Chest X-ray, AP view. Patient: 60 years old, sex M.
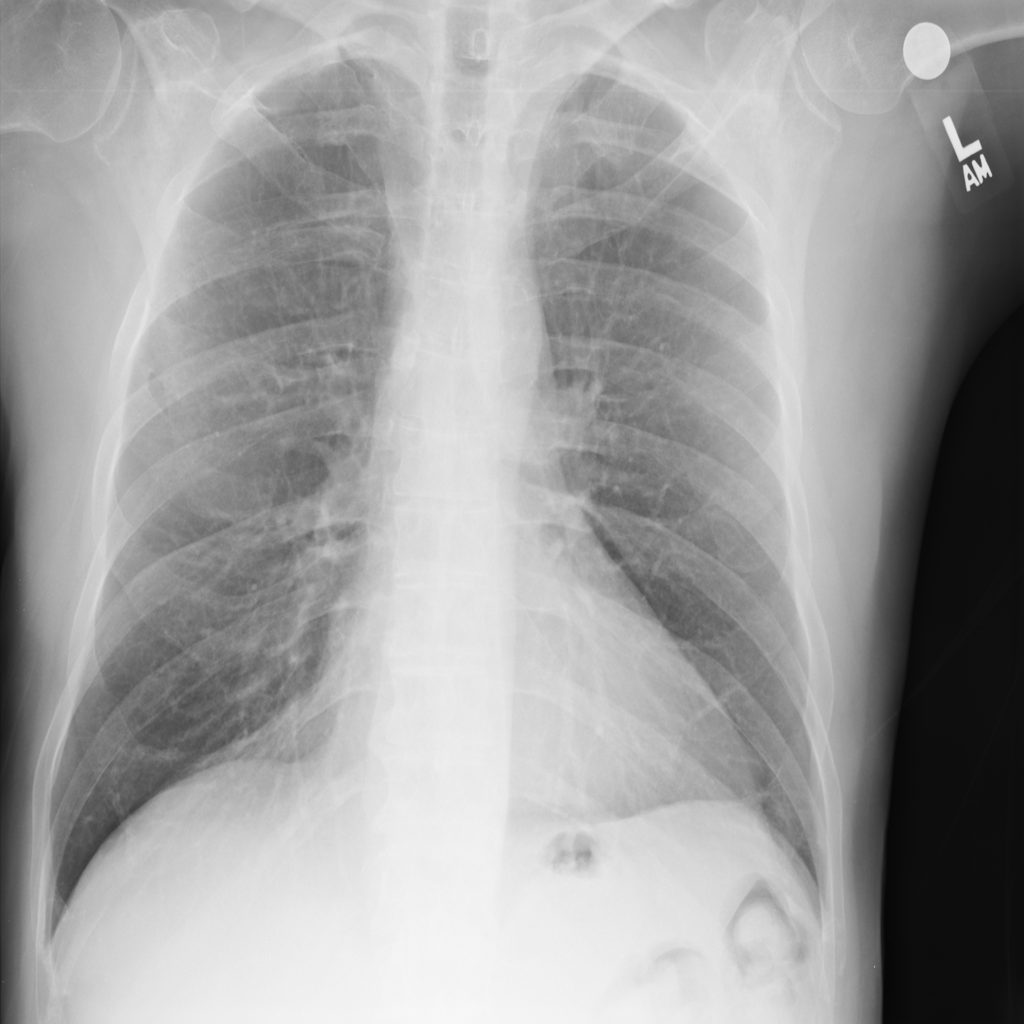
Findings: No Finding